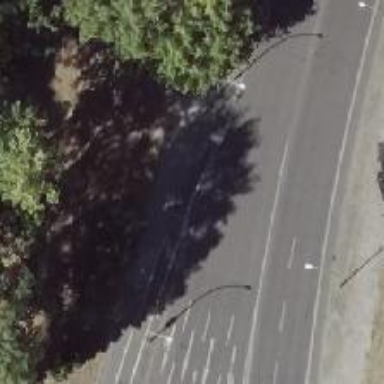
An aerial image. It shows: Tertiary road with asphalt surface. It features cycle track on the right side and is dual carriageway.